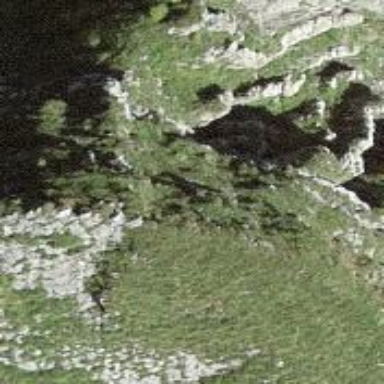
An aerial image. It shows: Natural cliff.